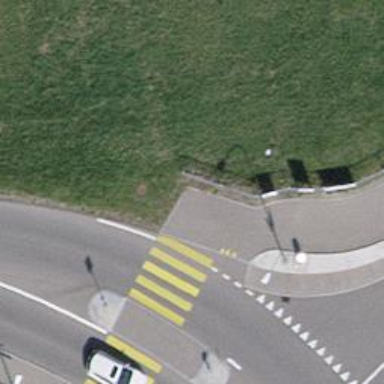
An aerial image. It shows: Kerb barrier.